Question: I am wondering about how to configure AWS Lambda, SNS, and SQS for processing background tasks.
There are three ways I thought.
. A function called consumer can execute workers by receiving tasks from the queue.
. Send all tasks to SNS. One worker and one SQS receive and work from SNS.
. Directly forward the task to one SQS and one lambda from the APP.

The biggest concern is whether to directly invoke Lambda in the app or use task consumer using SQS or SNS.
My idea is from <URL>
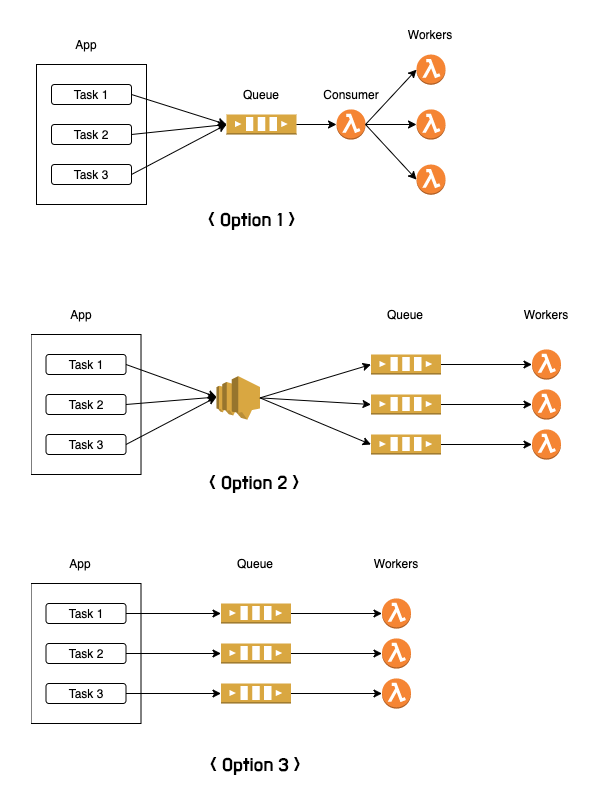
Answer: It depends on your current and future requirements:
: Choosing consumer lambda will allow you to add validations and manipulation in the event.
But your consumer lambda will be running until your worker lambdas are running.
: SNS gives you flexibility to add new events in future and new subscribers as well and your App will have to deal with only SNS.
: If you are sure in future there will be no such other lambdas. In this case your app need to have the configuration which type of event will go to which SQS.
You can choose any option based on your requirement but I will suggest you to choose option 2 as your app will be required to push notification to SNS only(Single integration). In SNS you can add filters for different types of event.
From SNS you can directly trigger lambda as well.
If you do not need output of lambda functions in your App you should use SNS/SQS for async processing.